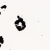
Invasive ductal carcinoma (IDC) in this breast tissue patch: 0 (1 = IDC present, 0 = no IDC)